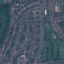
Land use / land cover class: Residential